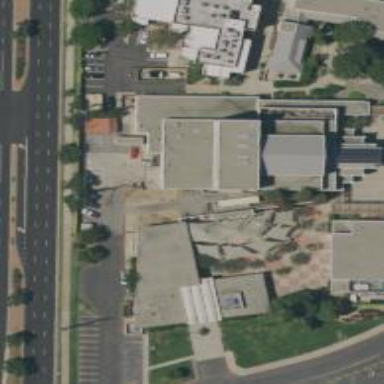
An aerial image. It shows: Arts centre.